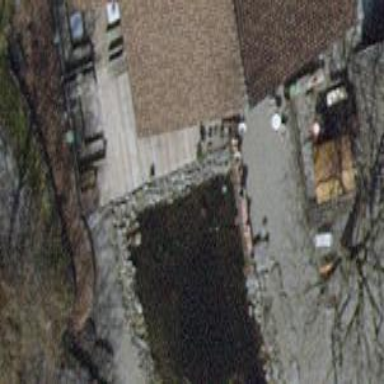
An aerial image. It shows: Pond with natural water.